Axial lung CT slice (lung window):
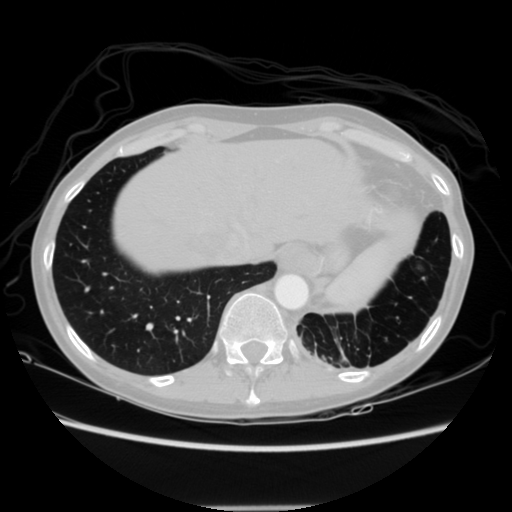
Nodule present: no